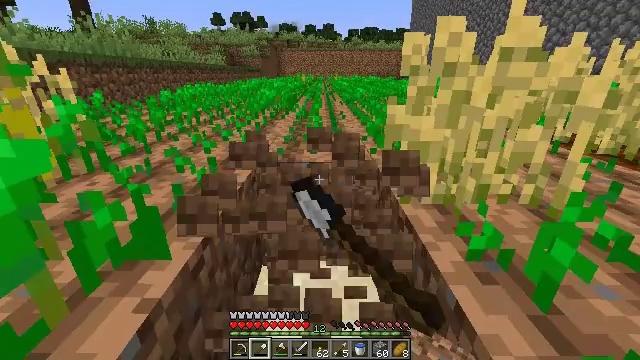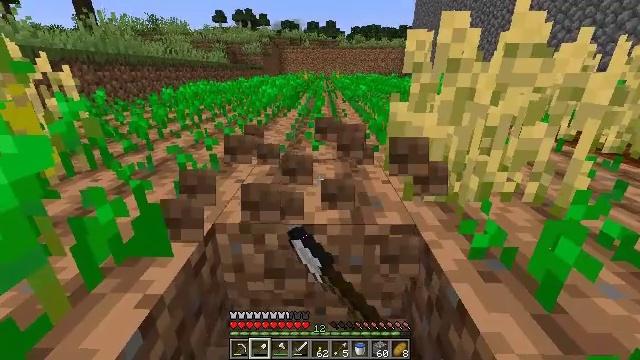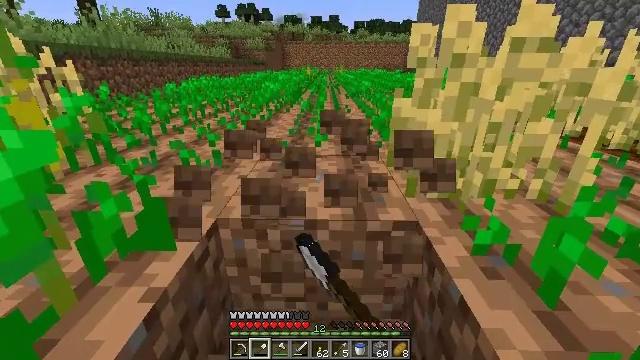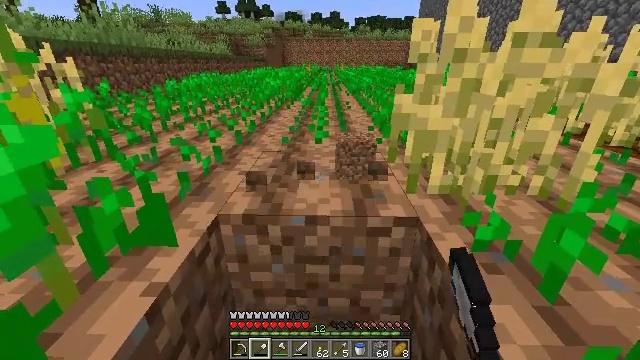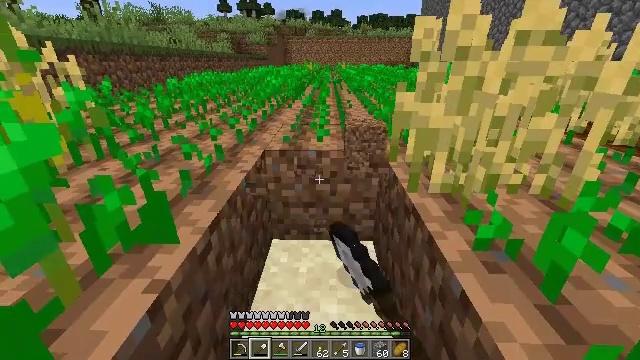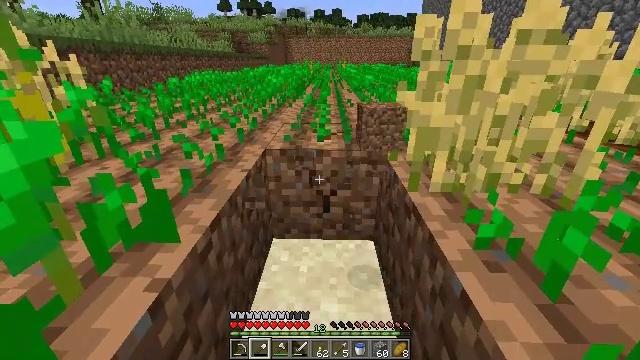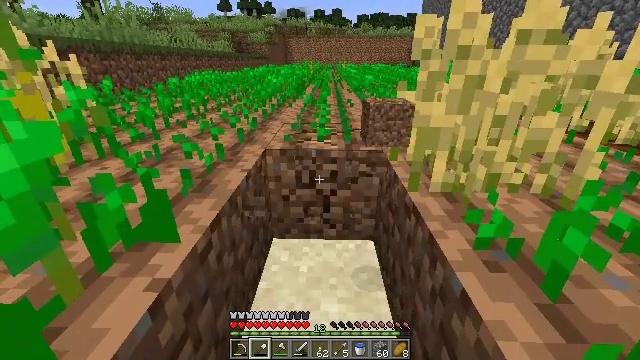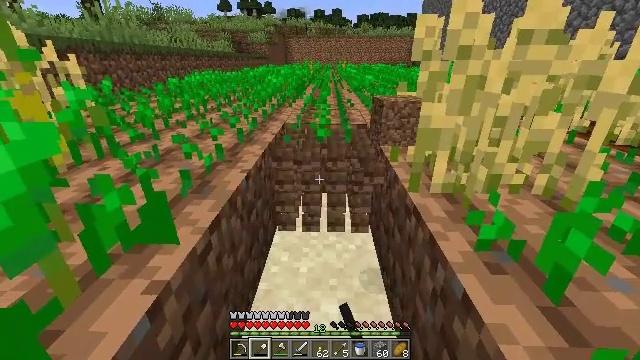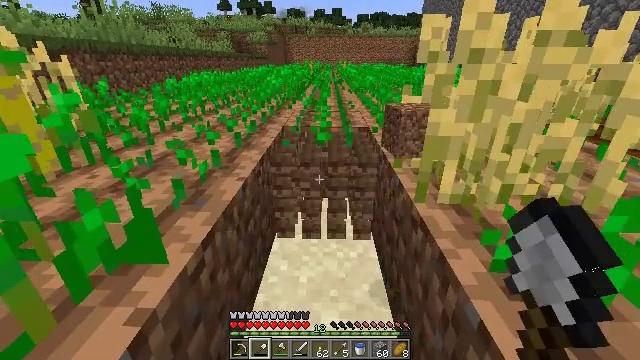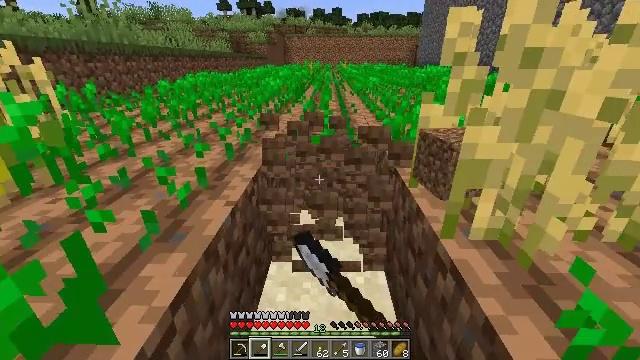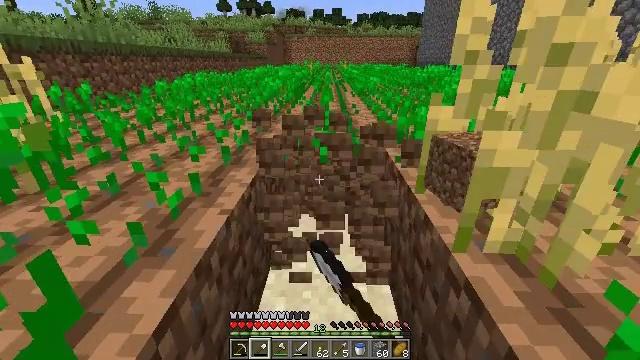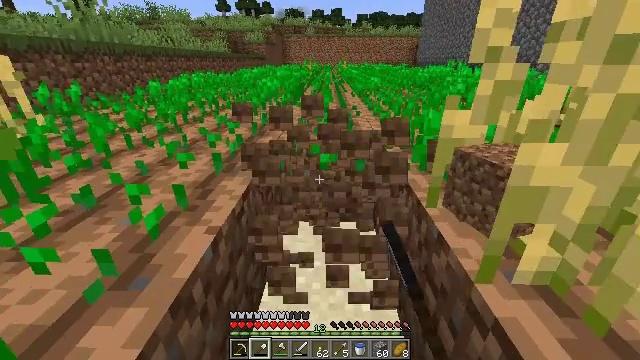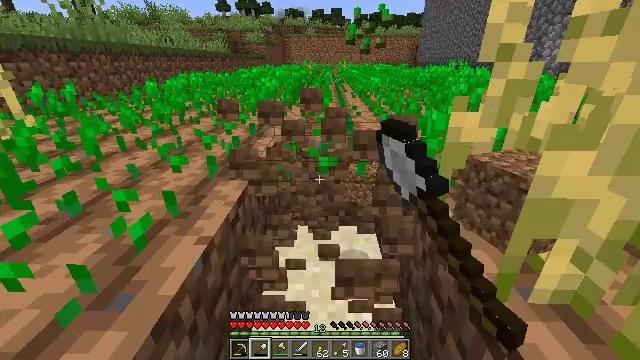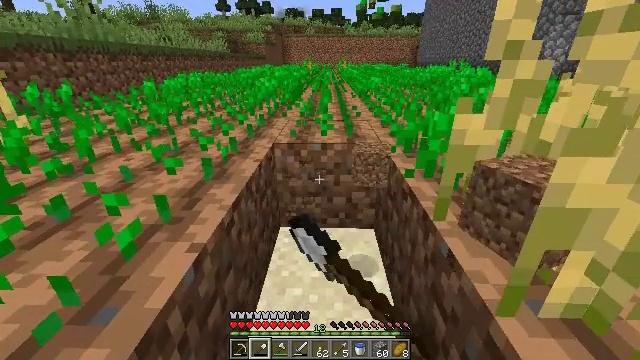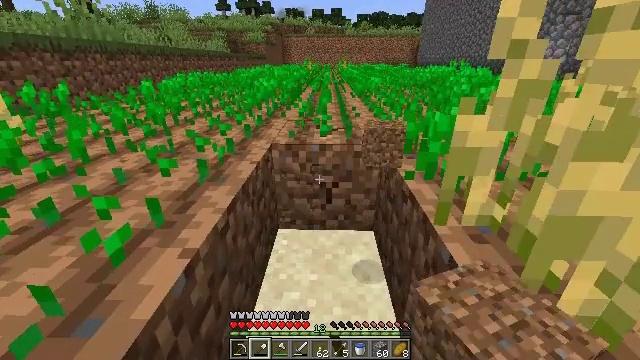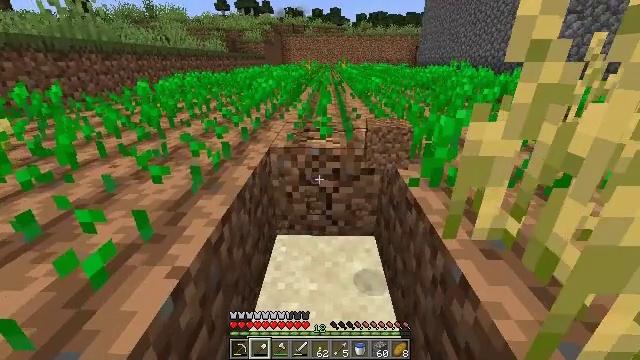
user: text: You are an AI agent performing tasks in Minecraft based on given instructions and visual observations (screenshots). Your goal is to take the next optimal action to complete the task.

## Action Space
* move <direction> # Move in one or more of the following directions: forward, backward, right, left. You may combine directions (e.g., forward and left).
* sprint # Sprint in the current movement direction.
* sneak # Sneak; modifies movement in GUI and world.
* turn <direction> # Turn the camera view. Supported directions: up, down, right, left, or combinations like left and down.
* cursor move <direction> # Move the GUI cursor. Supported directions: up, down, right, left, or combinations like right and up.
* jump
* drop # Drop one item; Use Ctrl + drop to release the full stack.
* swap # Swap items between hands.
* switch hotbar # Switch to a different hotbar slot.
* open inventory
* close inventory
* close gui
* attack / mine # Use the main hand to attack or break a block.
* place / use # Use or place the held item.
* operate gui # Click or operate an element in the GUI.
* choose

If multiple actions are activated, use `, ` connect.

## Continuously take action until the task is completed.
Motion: motion action
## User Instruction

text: Mine the farmland block.
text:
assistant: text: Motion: attack / mine
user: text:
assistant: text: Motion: attack / mine
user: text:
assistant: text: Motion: attack / mine
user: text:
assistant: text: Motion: attack / mine
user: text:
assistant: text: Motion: attack / mine
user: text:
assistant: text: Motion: attack / mine
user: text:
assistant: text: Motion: move forward, attack / mine
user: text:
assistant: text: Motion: move forward, attack / mine
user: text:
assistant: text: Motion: move forward, attack / mine
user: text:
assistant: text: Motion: move forward, attack / mine
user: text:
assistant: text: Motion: attack / mine
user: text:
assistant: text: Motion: attack / mine
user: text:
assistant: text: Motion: attack / mine
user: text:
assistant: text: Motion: attack / mine
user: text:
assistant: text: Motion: move forward, attack / mine
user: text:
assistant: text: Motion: move forward, attack / mine
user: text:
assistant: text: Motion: move forward, attack / mine
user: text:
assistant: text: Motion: move forward, attack / mine
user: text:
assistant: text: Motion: move forward, attack / mine
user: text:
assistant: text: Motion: attack / mine
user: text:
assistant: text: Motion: attack / mine
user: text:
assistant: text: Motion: attack / mine
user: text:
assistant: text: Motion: move forward, attack / mine
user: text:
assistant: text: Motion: move forward, attack / mine
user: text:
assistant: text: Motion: move forward, attack / mine
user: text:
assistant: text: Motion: move forward, attack / mine
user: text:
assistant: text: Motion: move forward, attack / mine
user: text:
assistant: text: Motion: attack / mine
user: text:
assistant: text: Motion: attack / mine
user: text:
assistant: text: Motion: attack / mine